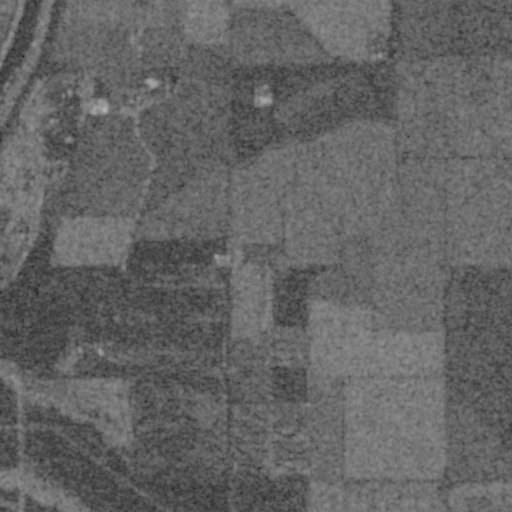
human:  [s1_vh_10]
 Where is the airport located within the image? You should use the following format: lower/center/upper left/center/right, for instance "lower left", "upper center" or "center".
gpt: The airport is located in the upper right of the image.
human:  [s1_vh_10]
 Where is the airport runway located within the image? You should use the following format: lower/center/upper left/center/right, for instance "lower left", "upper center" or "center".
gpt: The airport runway is located in the upper right of the image.
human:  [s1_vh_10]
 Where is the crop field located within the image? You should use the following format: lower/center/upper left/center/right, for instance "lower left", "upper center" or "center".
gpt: The crop field is located in the left of the image.
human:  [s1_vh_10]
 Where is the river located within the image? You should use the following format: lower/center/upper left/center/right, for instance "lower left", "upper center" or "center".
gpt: The river is located in the upper left of the image.
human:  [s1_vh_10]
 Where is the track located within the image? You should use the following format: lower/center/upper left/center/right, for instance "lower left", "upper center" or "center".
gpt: There is no track in the image.

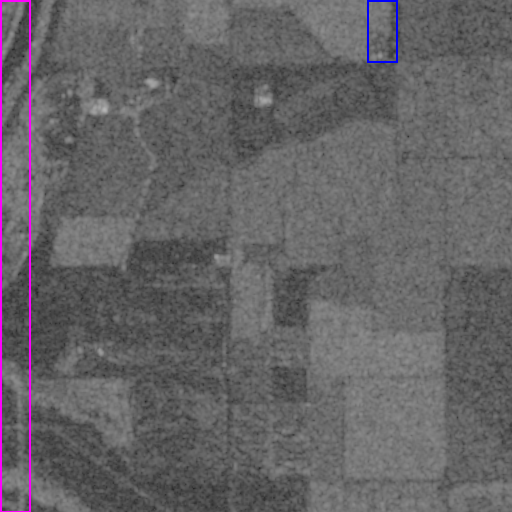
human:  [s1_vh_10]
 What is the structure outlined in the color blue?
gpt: The structure outlined in blue is an airport.
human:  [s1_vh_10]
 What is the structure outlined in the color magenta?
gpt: The structure outlined in magenta is a crop field.
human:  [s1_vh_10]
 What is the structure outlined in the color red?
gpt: There is no red outline.